Interaction volume radius: 5 \u00c5
Interaction volume height: 20 \u00c5
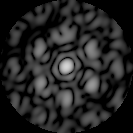
Disorder parameter: 0.641